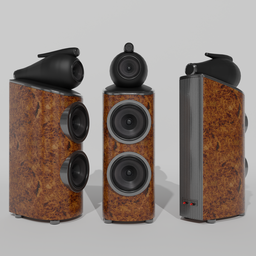
Label: electronics